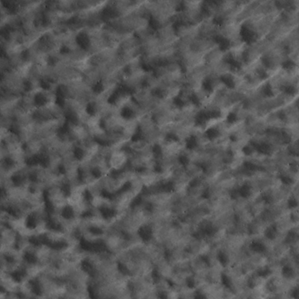
Label: non_frost